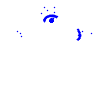
Particle: electron